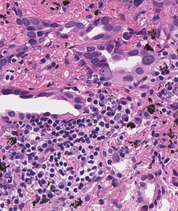
Tumor epithelial tissue: yes
Tumor-associated stroma tissue: yes
Normal tissue: no